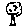
Label: tree